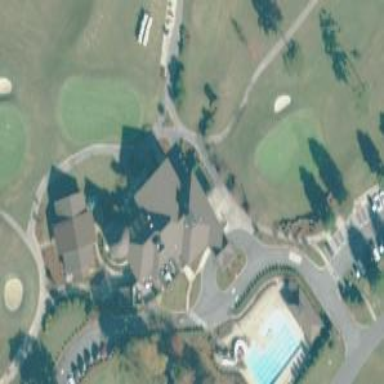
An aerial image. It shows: Path for both roads and golfers.